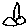
Label: zigzag